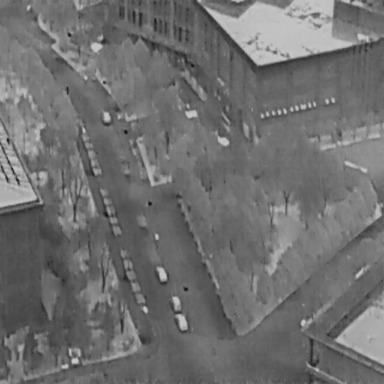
There are four Cars in the infrared image.